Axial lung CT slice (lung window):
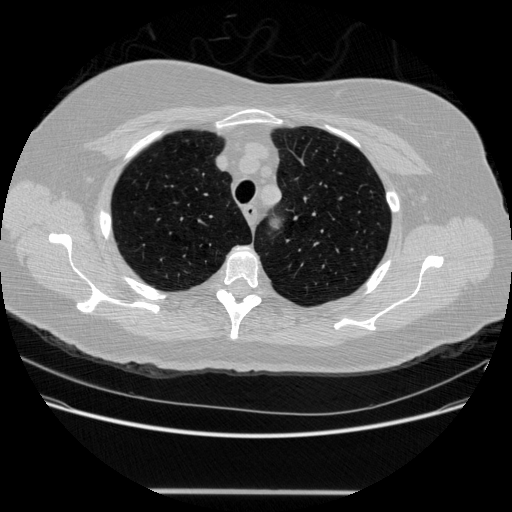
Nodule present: no